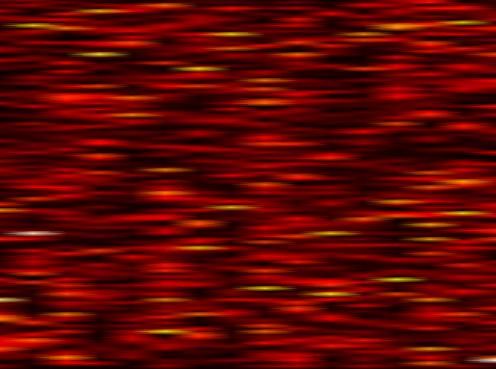
Label: WOLA